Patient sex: F
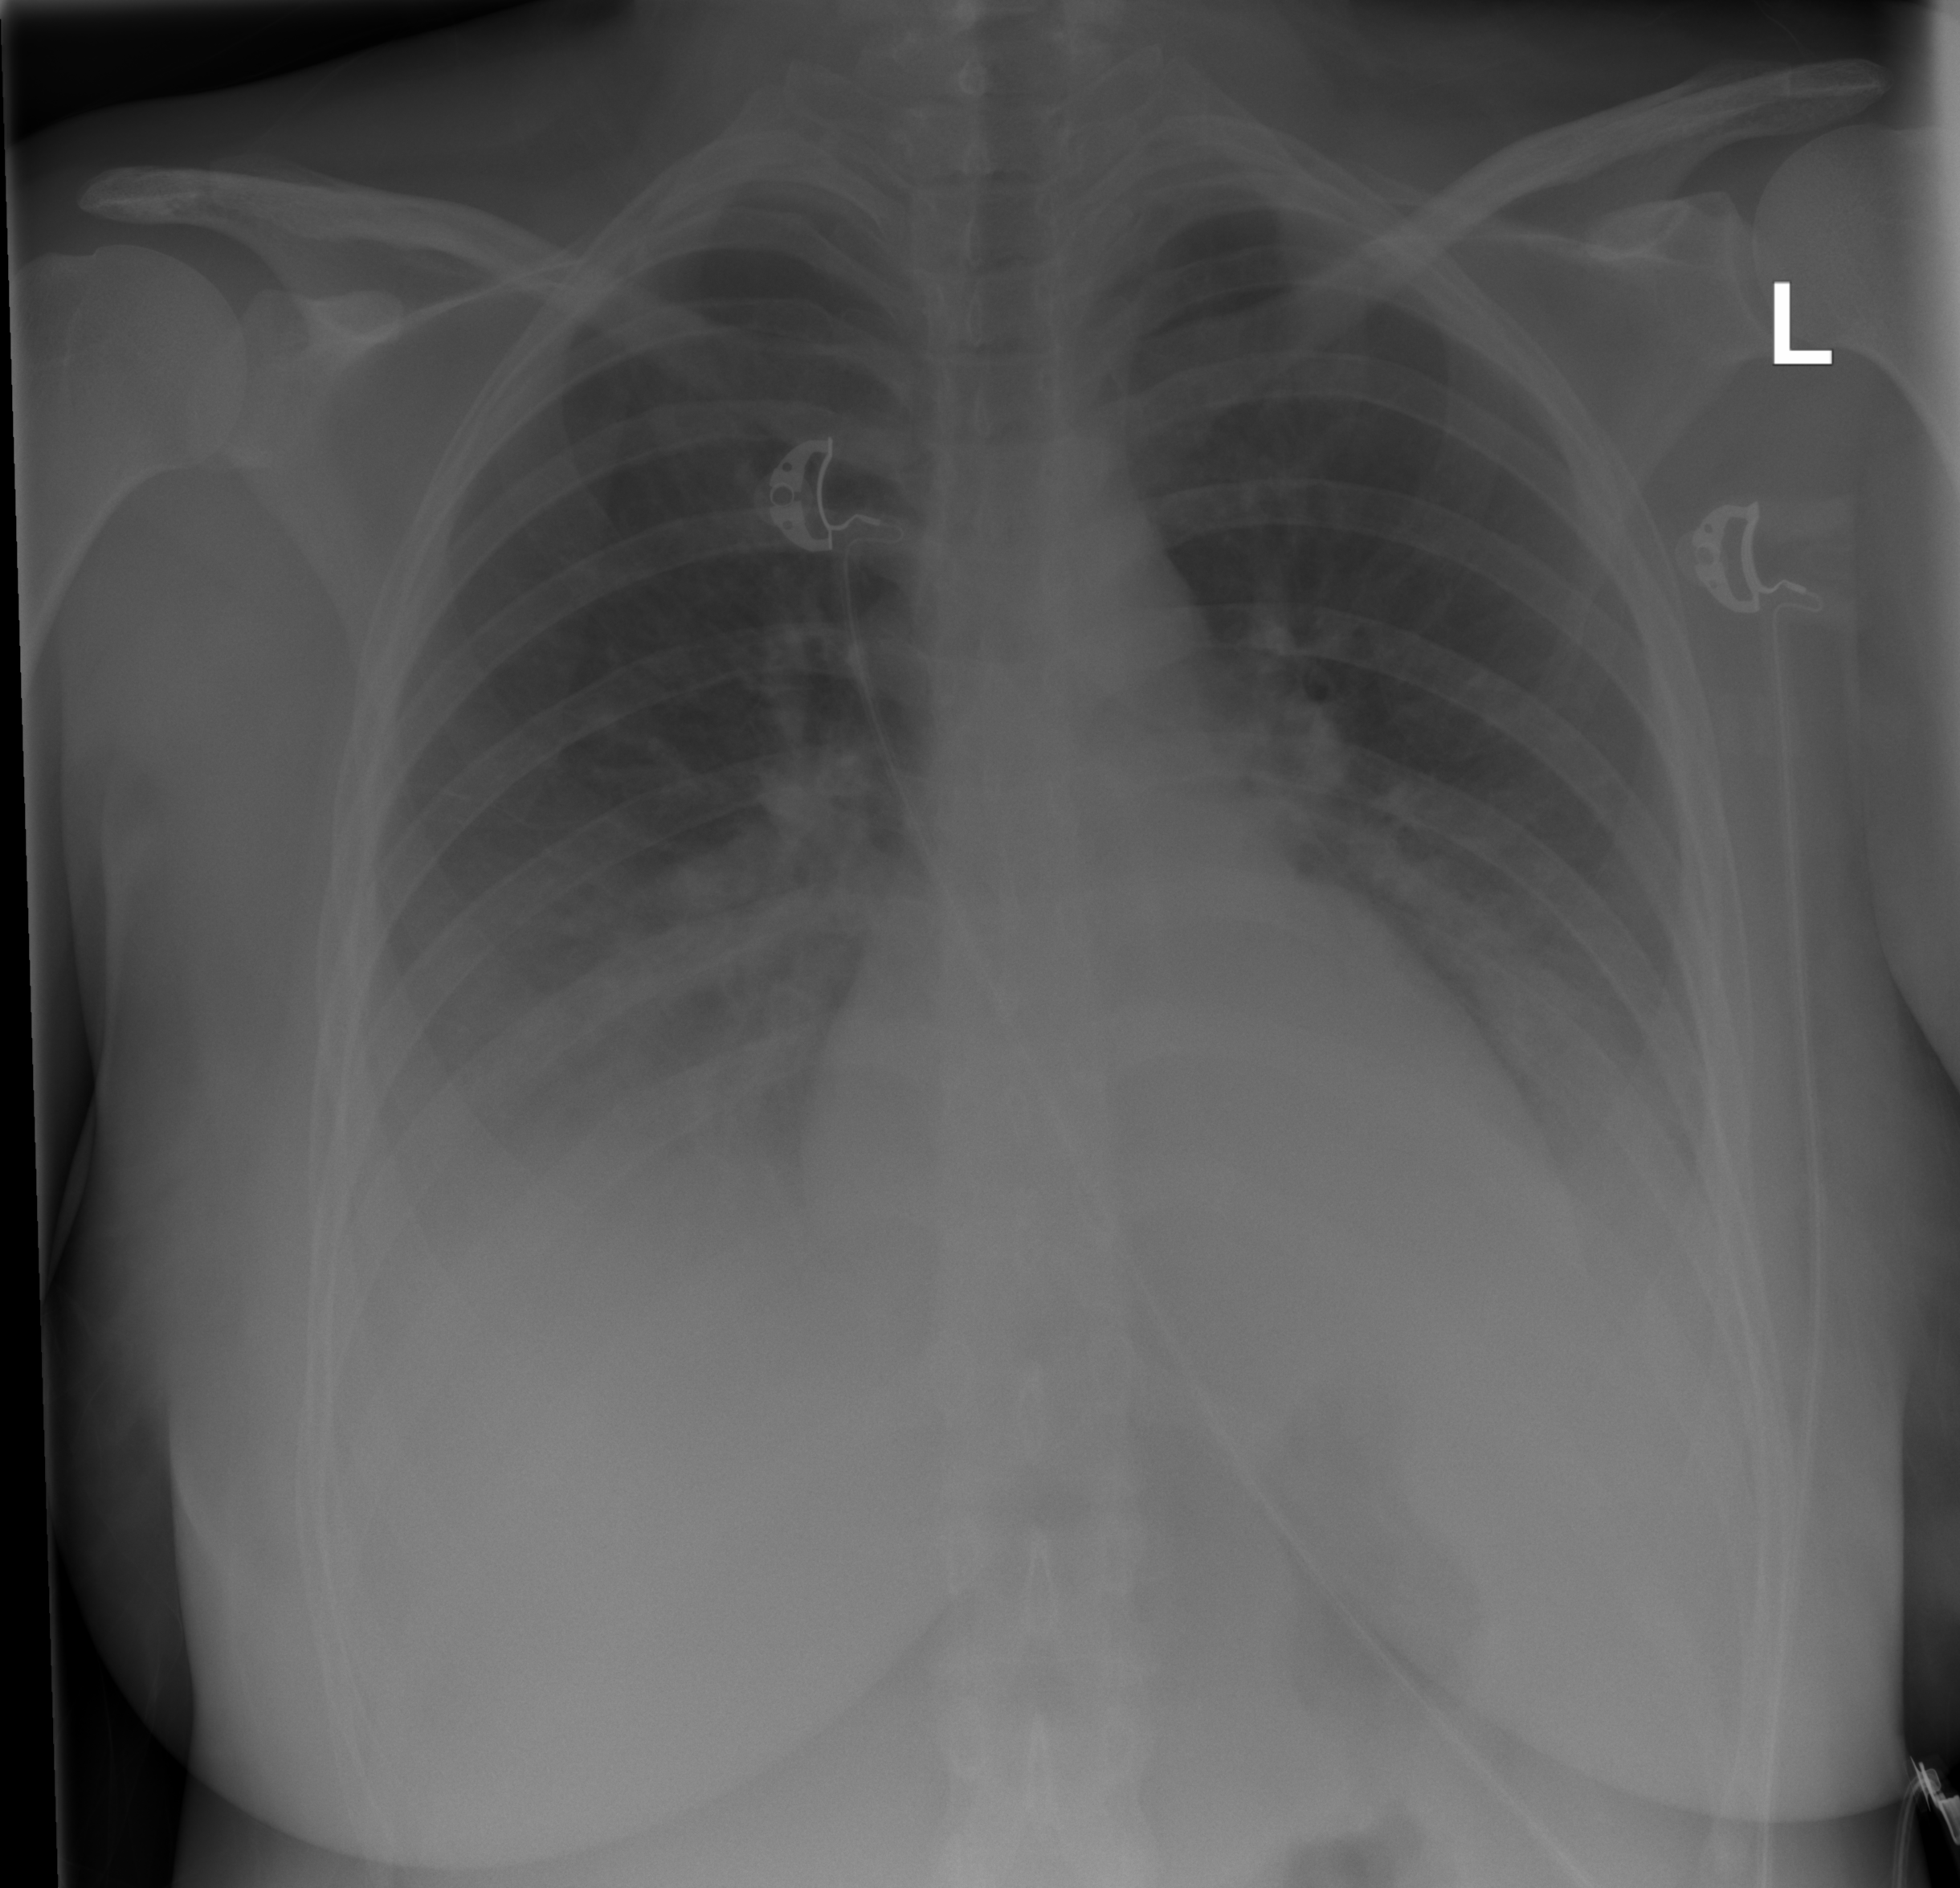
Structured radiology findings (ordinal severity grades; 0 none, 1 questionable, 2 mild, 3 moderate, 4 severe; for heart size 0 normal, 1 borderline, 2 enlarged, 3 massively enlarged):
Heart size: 1
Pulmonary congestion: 2
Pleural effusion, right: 2
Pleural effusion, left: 2
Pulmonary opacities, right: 0
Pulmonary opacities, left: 0
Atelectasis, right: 2
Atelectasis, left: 2